Interaction volume radius: 10 \u00c5
Interaction volume height: 10 \u00c5
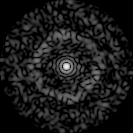
Disorder parameter: 0.8343